Question: There is a previous <URL> on this topic. The top answer says to go to "". However in , I cannot find "Editor" in the System Preferences panel:

The zoom in/out gesture on touchpad works. However I need to do the same for every tab, and when re-opening a closed tab, the previous font size setting is not kept.
Where is the setting that allows me to change the font size?
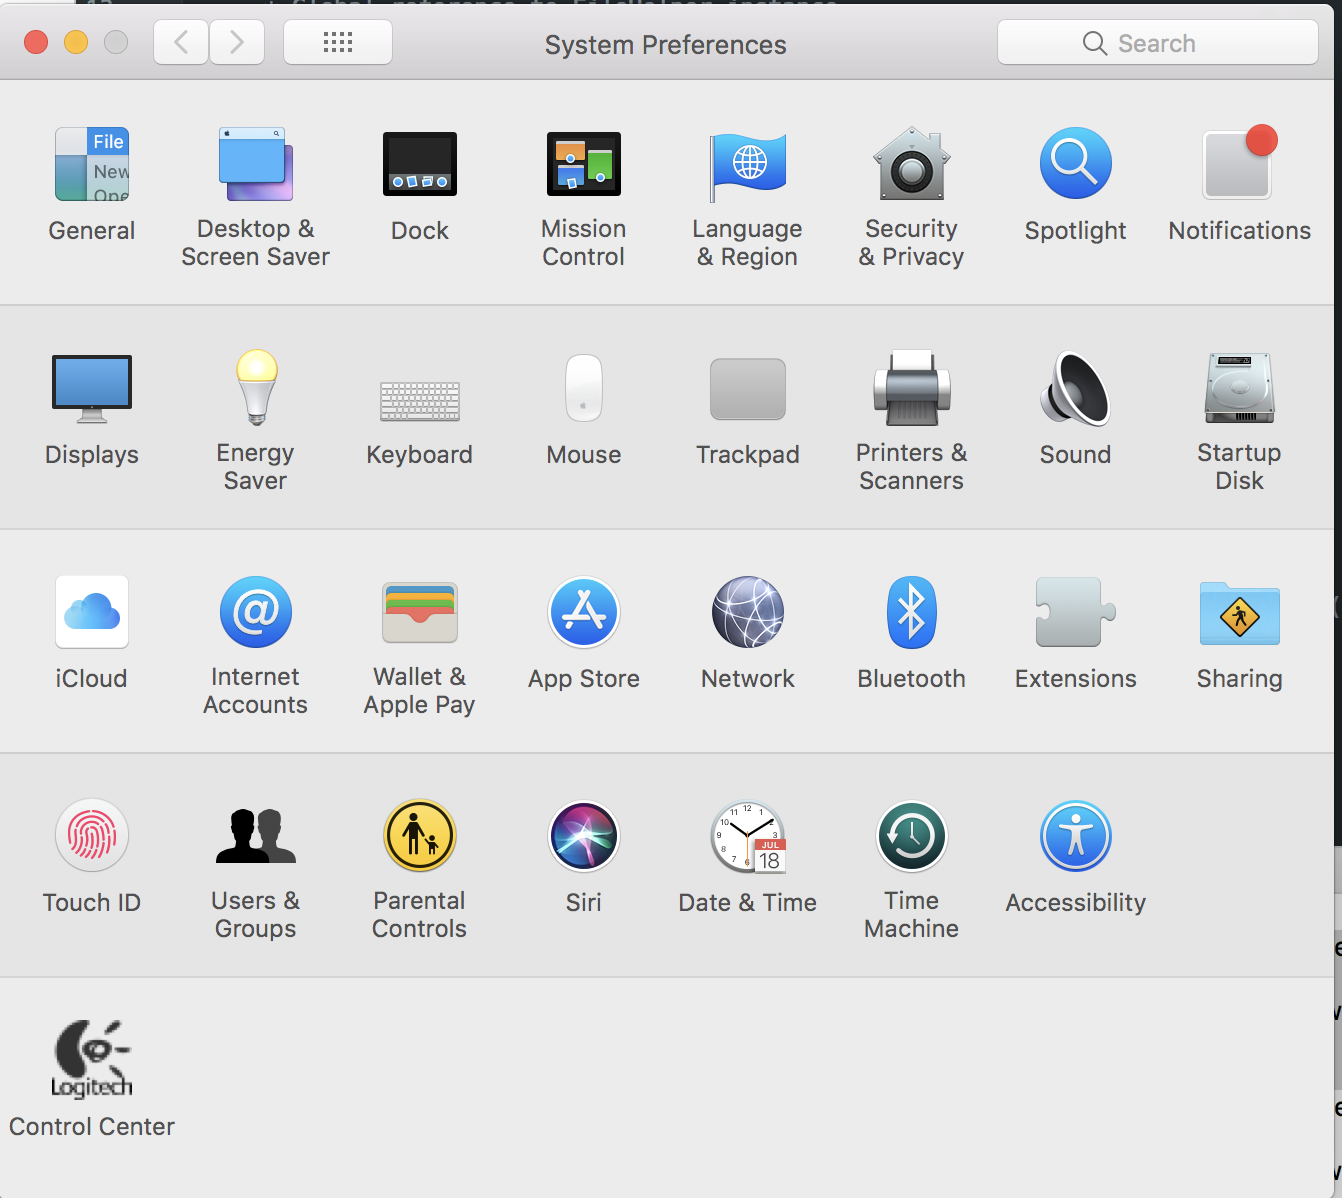
Answer: :
> macOS High Sierra (version 10.13.4)Android Studio (3.1.3)
# To Increase font size of Source code
Go to and change font size
OR you can simply search by typing in search box at top left of 'Preferences window'
<URL>
# To Increase font size of Android Studio's controls
Go to and check the 'Override default fonts by(not recommended)' and here you can set your Android Studio's font size
<URL>